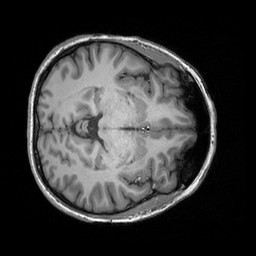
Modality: T1w
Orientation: axial
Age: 33
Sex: female
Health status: healthy
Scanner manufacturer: siemens
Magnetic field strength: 3 T
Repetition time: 2.3 s
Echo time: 0.00303 s